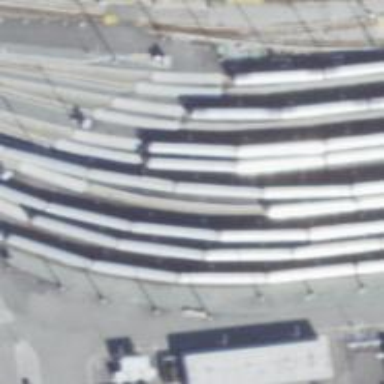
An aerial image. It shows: Electrified rail service yard.